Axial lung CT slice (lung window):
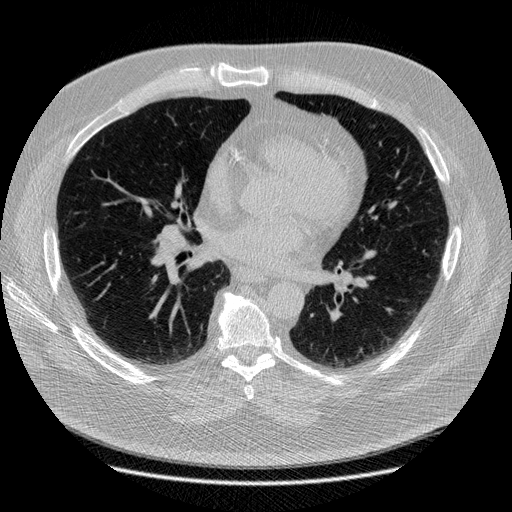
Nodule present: no